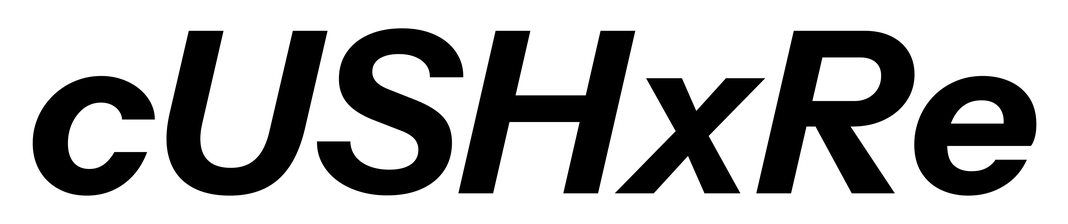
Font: InstrumentSans-Italic_Bold_Italic